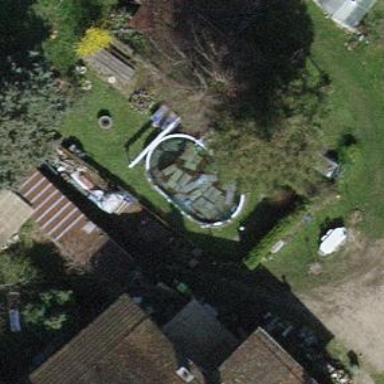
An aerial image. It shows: Swimming pool located in leisure land.